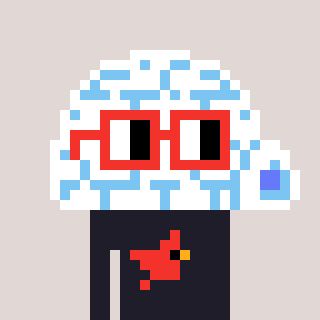
a pixel art character with square red glasses, a igloo-shaped head and a grayscale-colored body on a warm background